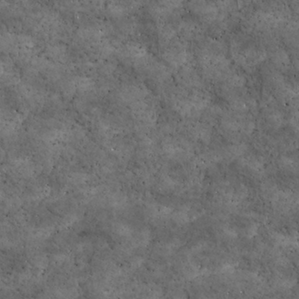
Label: non_frost